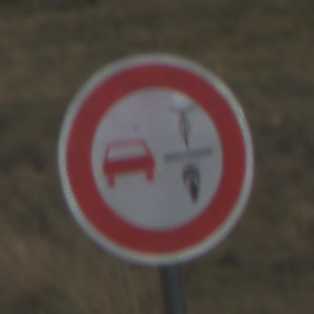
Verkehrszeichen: VerbotUeberholenEinspurigeFahrzeuge
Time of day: Midday
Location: Outdoor (Nature)
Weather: PartlyCloudy
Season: NotSpecified
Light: Natural